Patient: sex F, age 26
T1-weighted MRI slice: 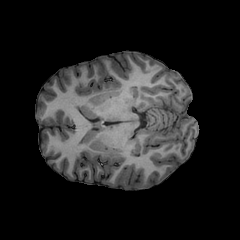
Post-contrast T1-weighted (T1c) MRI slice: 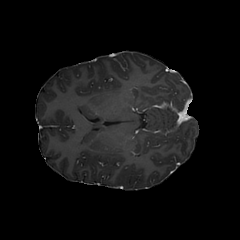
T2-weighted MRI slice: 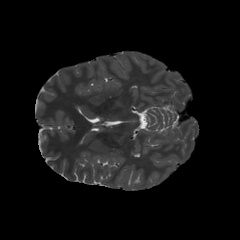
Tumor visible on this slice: no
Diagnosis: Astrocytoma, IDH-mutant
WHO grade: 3